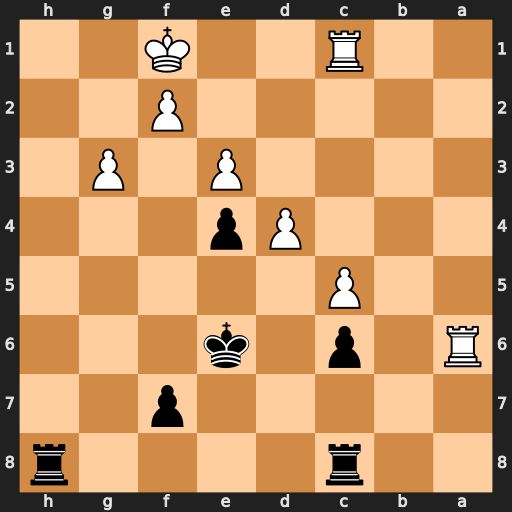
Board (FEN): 2r4r/5p2/R1p1k3/2P5/3Pp3/4P1P1/5P2/2R2K2
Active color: b
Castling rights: -
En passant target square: -
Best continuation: Rh1+ Ke2 Rxc1